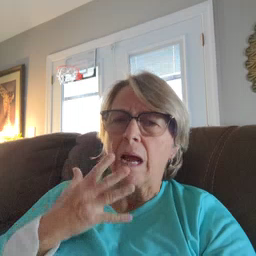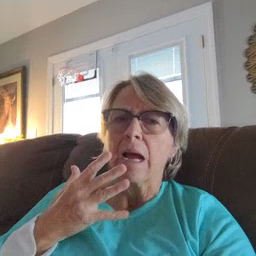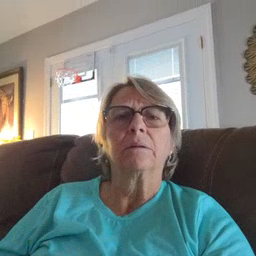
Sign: sad